Field crop: maize
Growth stage: 2
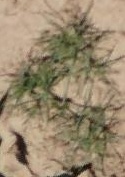
Species: salsola